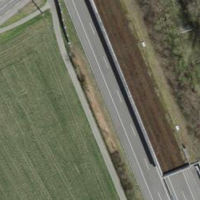
EUNIS habitat code: 57
Species observed at this site:
Pica pica
Columba livia